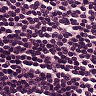
Metastatic tissue present: no